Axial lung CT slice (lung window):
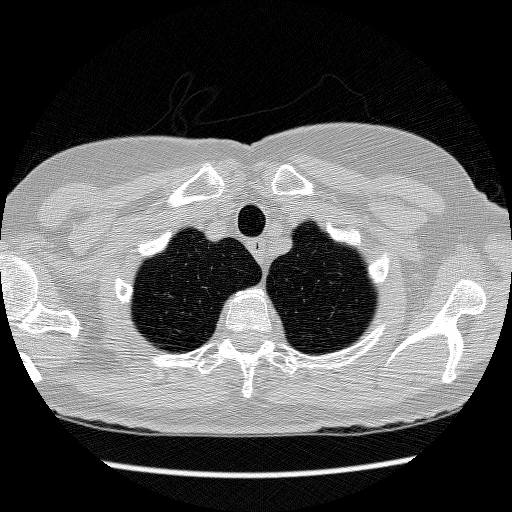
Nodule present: no